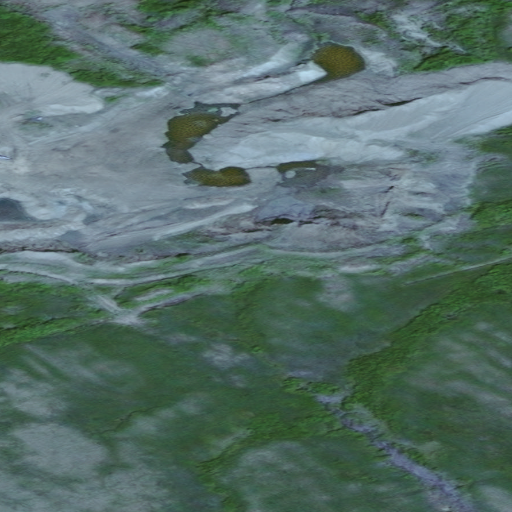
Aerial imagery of valley in Alaska named Little Specimen Gulch containing only unknown